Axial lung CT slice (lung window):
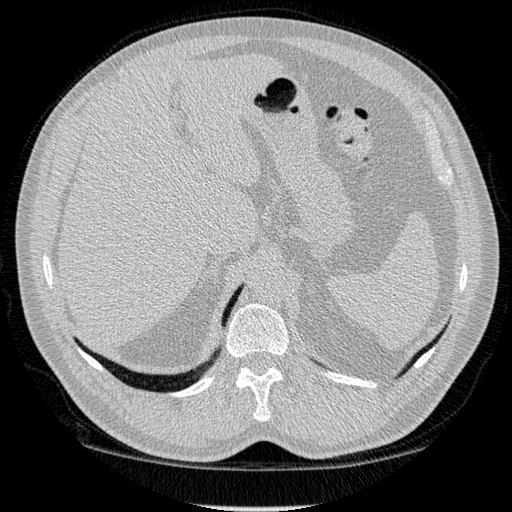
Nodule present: no